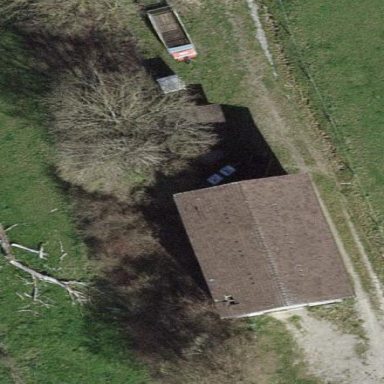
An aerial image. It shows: Farm auxiliary building.